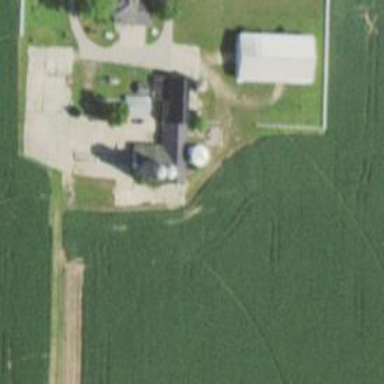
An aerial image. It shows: Silo.